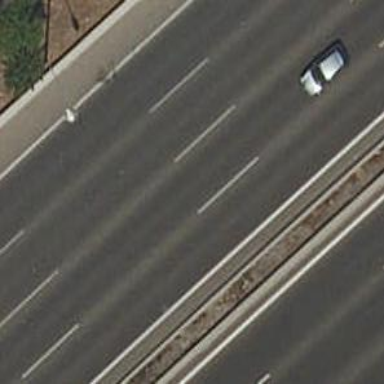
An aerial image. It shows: Asphalt motorway.